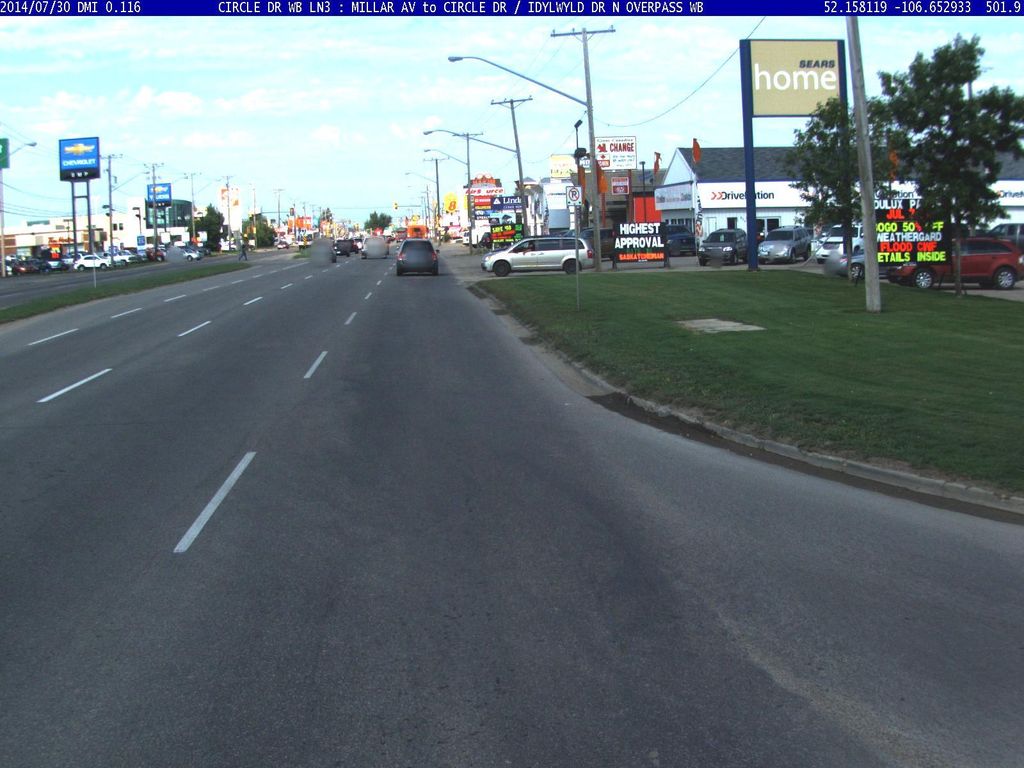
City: saskatoon